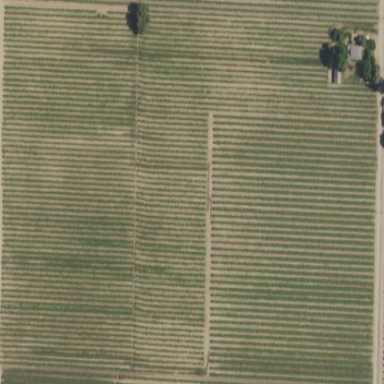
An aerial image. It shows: Beautiful vineyard in the countryside.